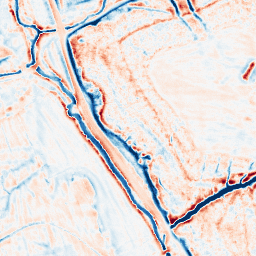
Category: edge_preserving
Decomposition family: bilateral
Decomposition parameters: d: 15
sigma_color: 150
sigma_space: 25
Upsampling method: sinc_hamming
Upsampling parameters: scale: 2
kernel_size: 16
Upsampling scale: 2